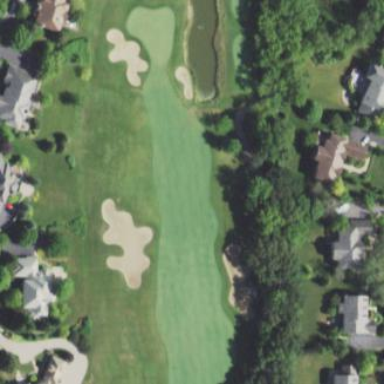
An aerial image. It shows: Grassy area designated as golf fairway.